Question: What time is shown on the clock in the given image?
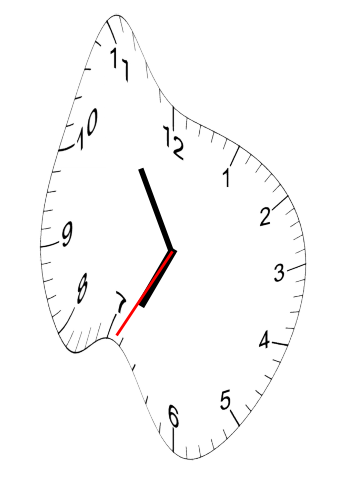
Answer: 06:54:35